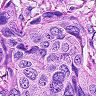
Metastatic tissue present: yes